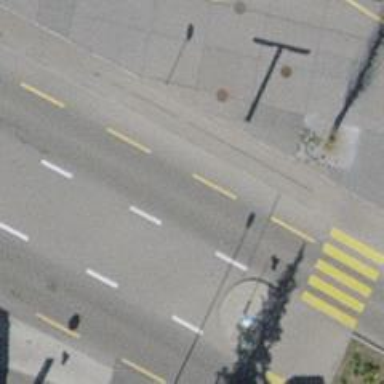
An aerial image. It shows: Secondary road with asphalt surface and designated cycle lane.